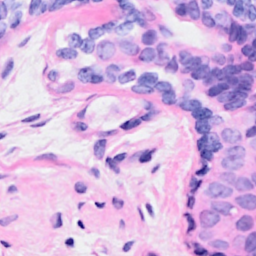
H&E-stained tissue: Breast